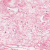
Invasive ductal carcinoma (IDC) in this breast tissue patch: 0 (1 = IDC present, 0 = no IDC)